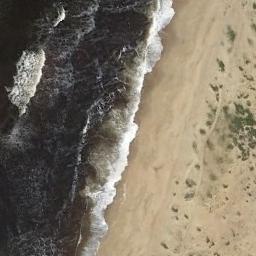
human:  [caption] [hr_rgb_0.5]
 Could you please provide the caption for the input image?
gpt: The beach with khaki sand and some green plants on the beach .

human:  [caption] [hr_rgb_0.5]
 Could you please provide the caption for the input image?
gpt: The beach is composed of dark green seawater and a yellow coast with sparse green plants .

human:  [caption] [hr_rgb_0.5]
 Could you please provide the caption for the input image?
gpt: The sea has ripples .

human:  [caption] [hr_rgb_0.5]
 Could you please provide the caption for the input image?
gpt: The beach is lined with deep blue water and waves of shore and green grass .

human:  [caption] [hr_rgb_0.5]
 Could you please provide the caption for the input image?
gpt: Many green plants are on the beach .